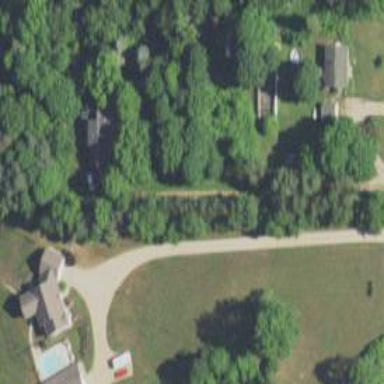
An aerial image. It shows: Driveway leading to service road.